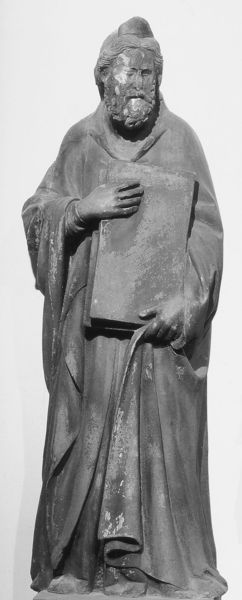
Titel: Prophet oder Patriarch mit Schrifttafel (Moses), (Statue vom Campanile des Domes in Florenz)
Künstler: Andrea Pisano
Institution: Florenz, Museo dell’Opera del Duomo
Schlagwörter: hand, kopf, mann, schatten, umhang, hut, licht, marmor, mund, nase, blick, alt, bart, kappe, mütze, augen, falten, gesicht, stein, hände, kalt, figur, gewand, haare, kutte, mantel, skulptur, statue, faltenwurf, buch, strin, flecken, mönch, heiliger, haltend, bruder, apostel, steinfigur